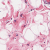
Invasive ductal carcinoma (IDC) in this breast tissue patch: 0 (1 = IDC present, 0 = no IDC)